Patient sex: F
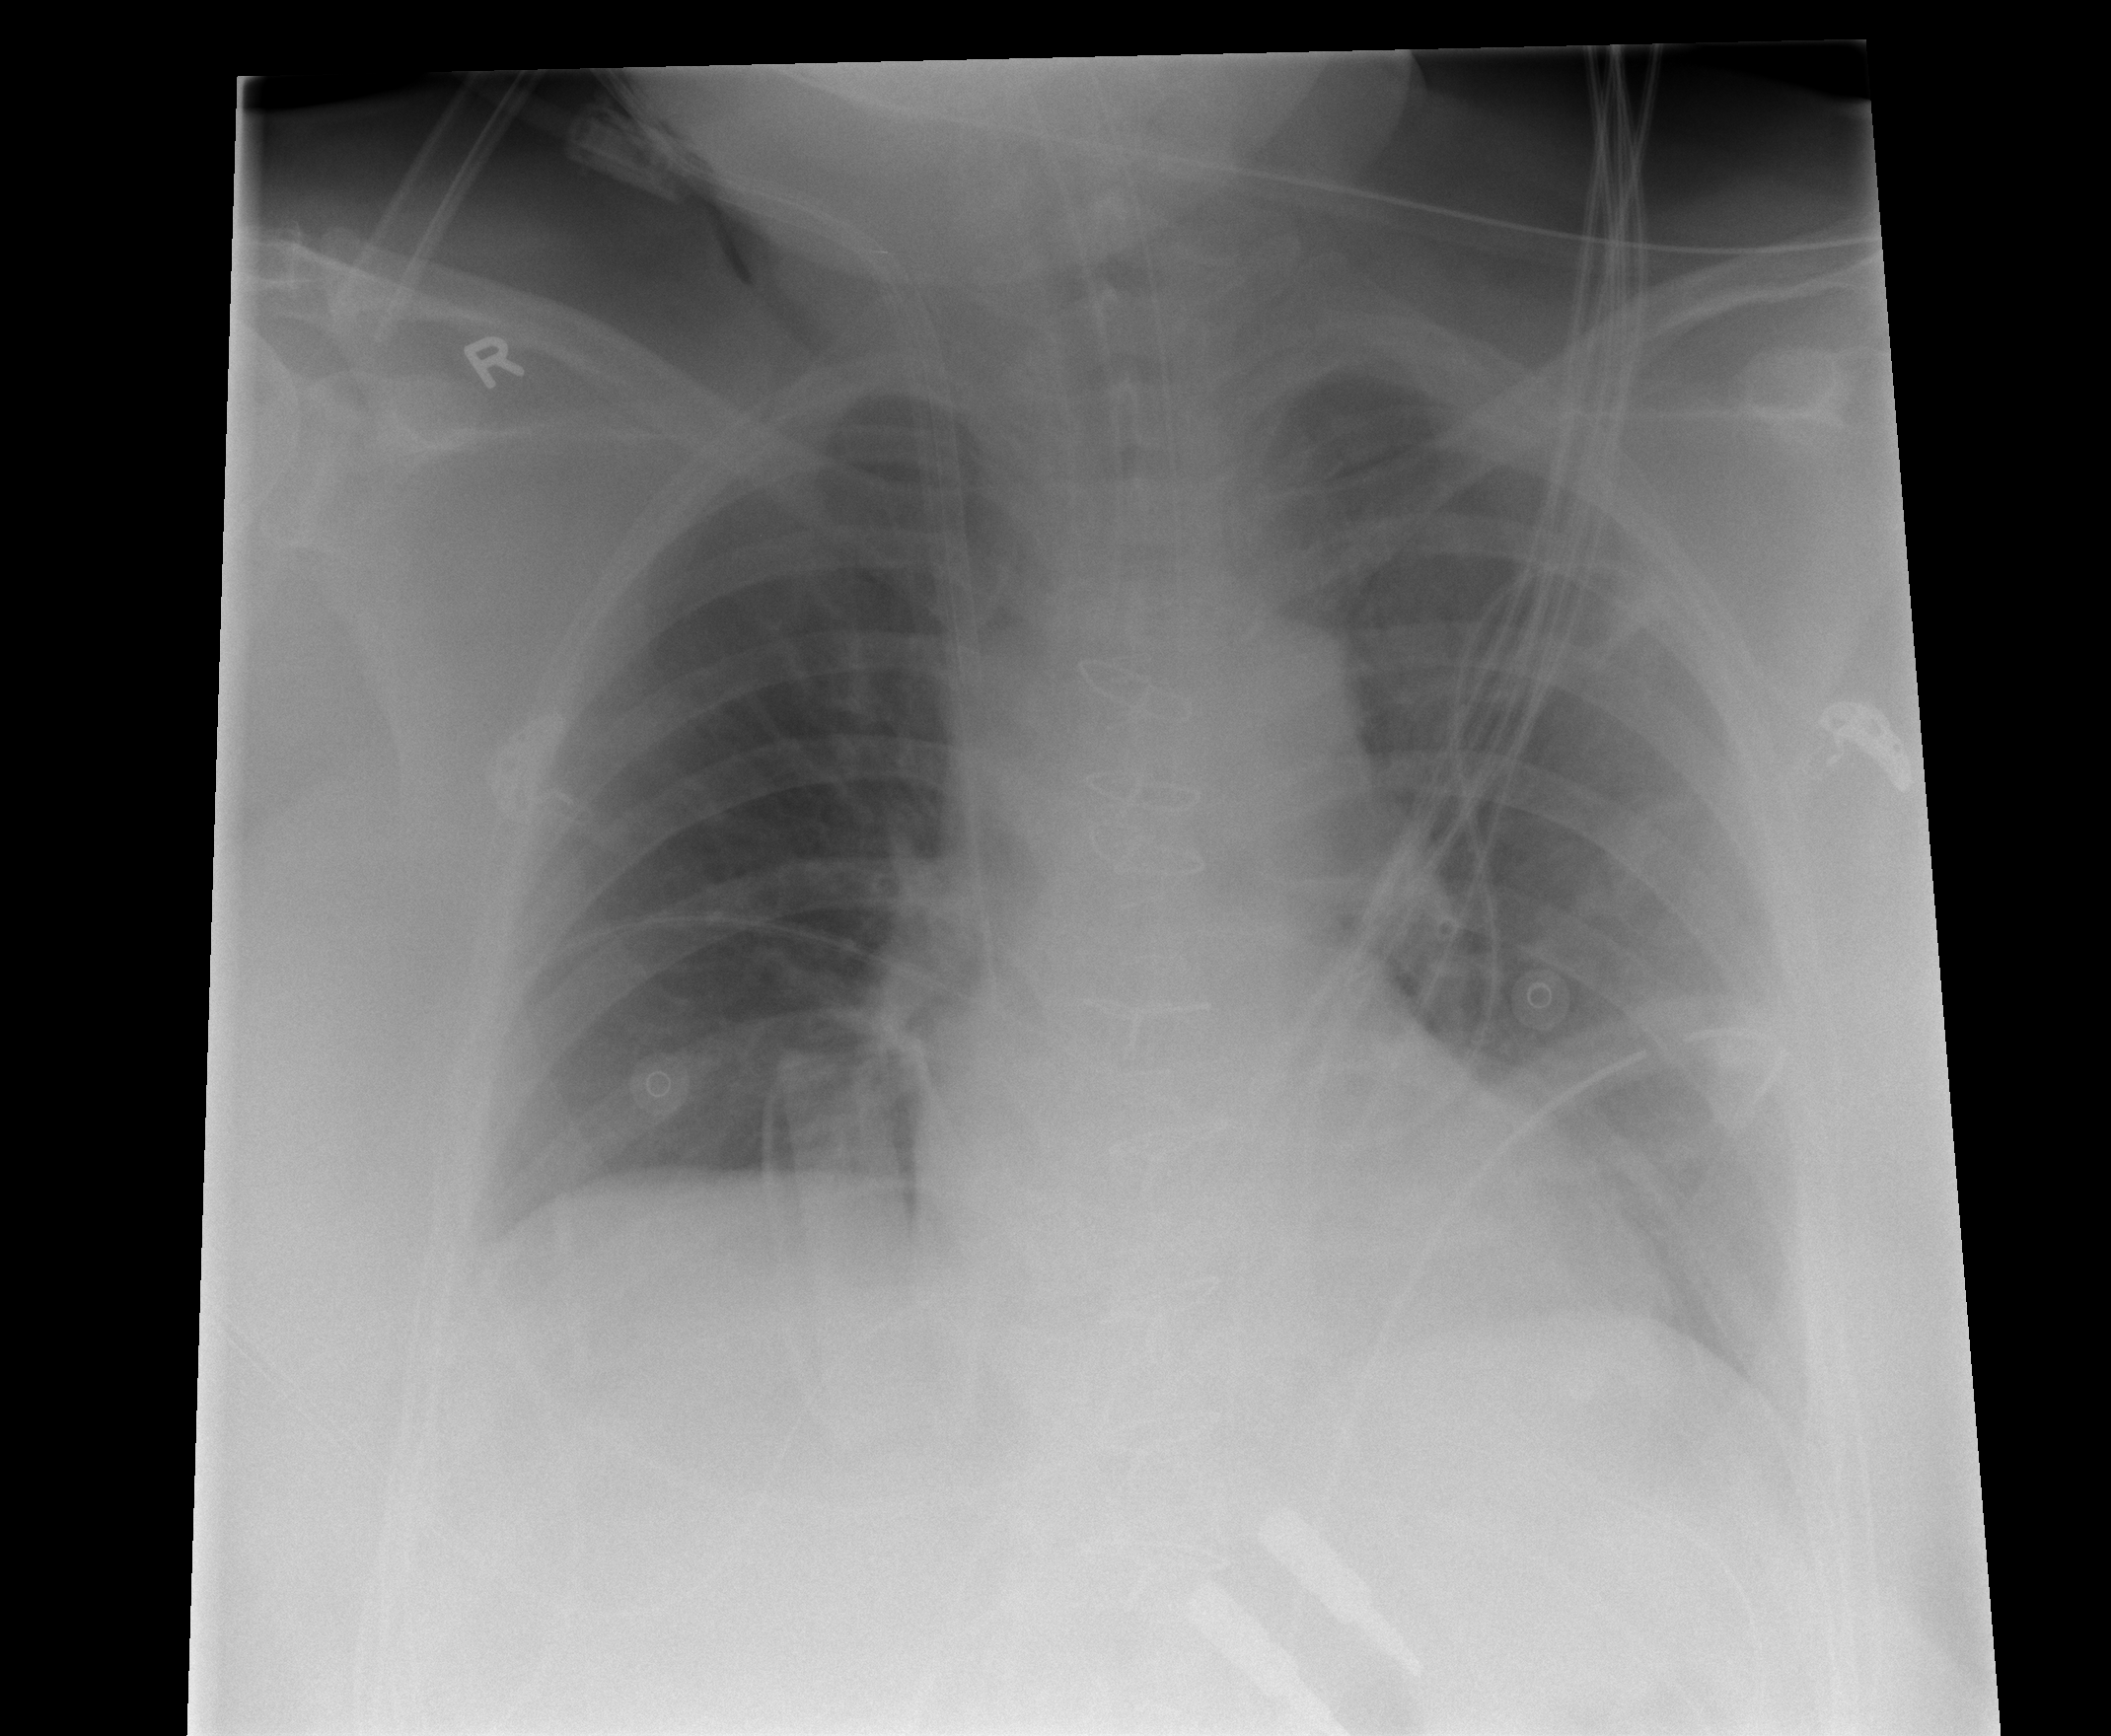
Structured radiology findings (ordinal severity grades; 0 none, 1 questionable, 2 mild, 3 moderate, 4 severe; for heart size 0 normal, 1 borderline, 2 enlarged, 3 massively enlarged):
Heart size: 0
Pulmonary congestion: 2
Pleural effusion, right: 0
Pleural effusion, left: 0
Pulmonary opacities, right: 0
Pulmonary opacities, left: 0
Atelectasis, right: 0
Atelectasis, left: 0